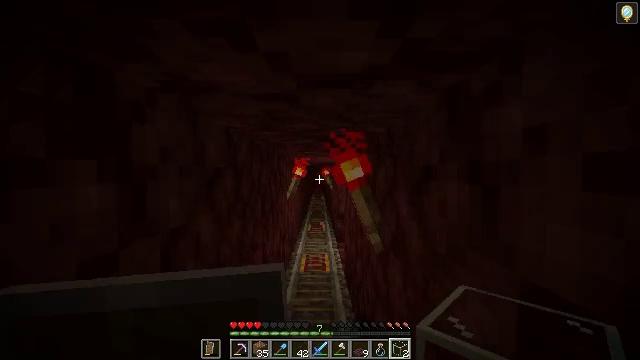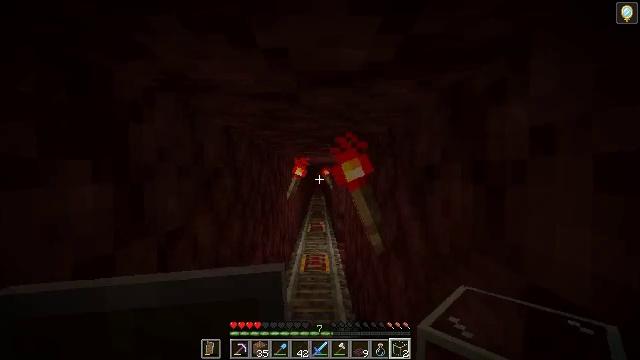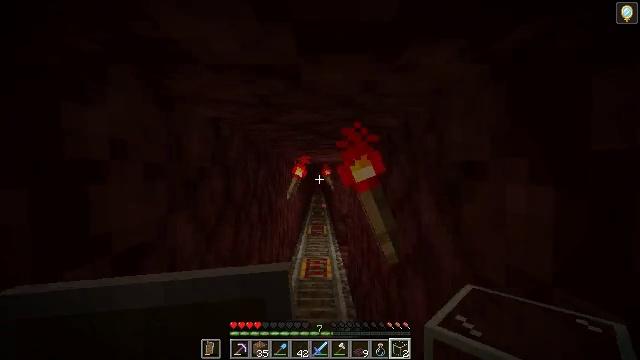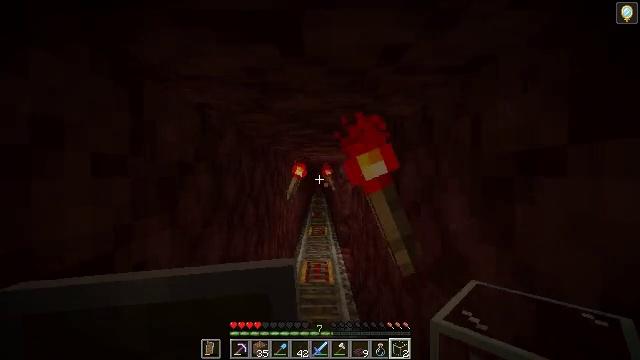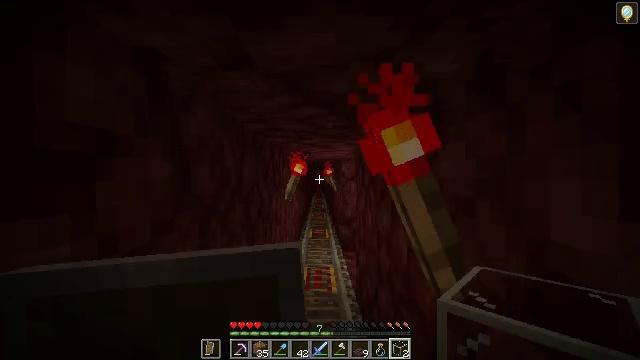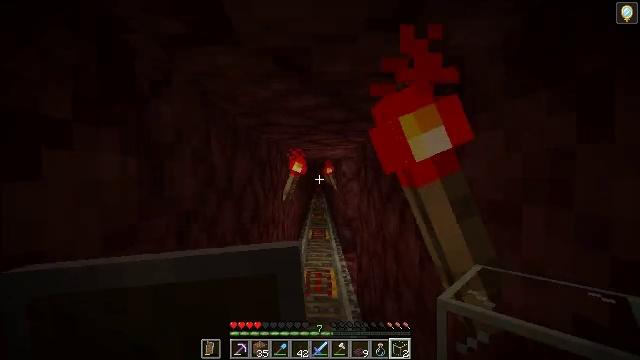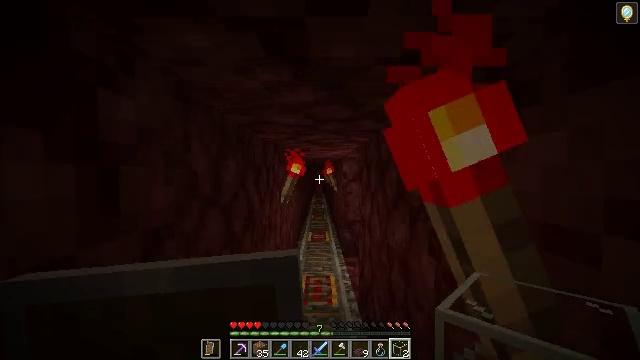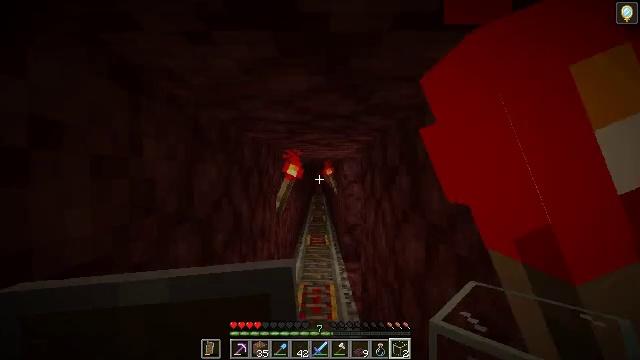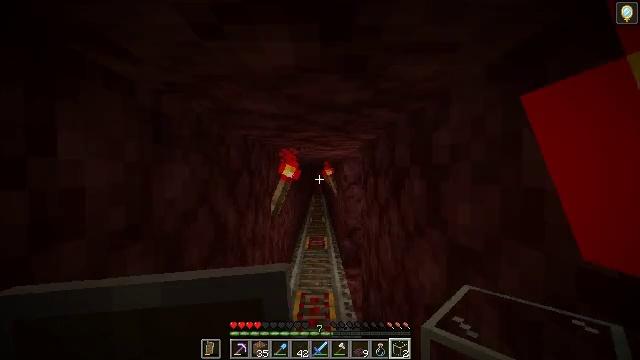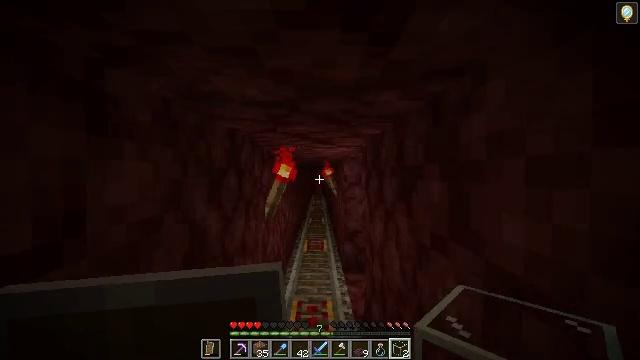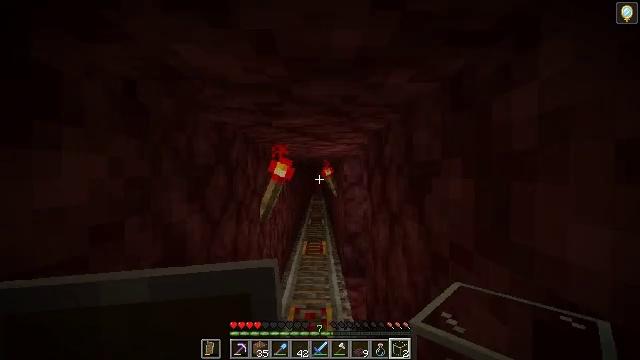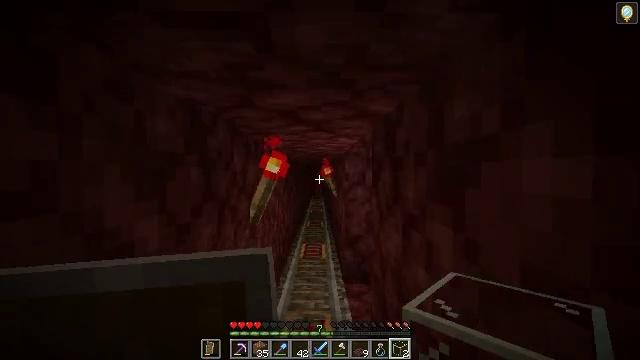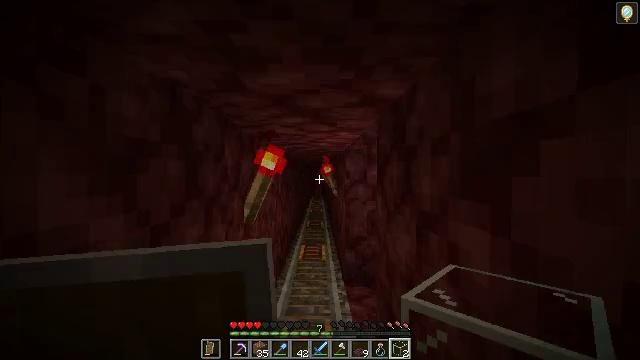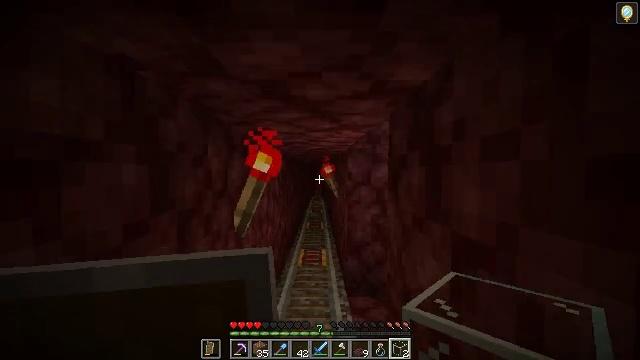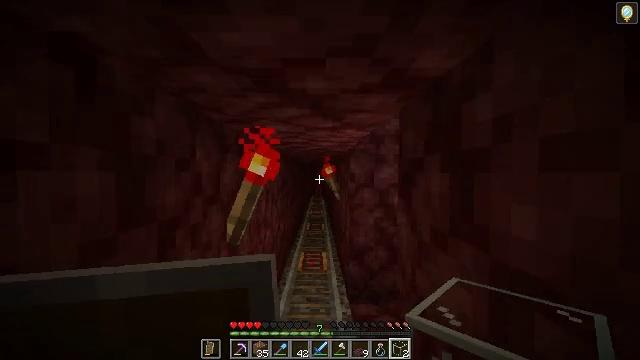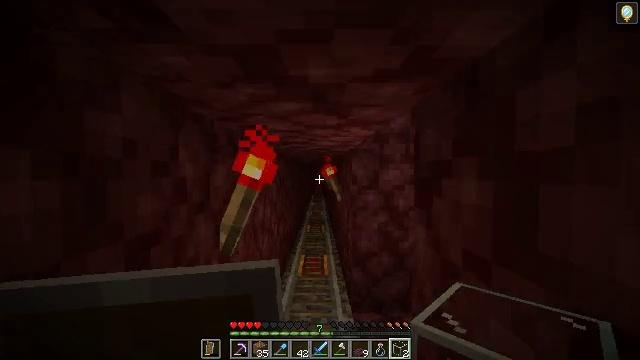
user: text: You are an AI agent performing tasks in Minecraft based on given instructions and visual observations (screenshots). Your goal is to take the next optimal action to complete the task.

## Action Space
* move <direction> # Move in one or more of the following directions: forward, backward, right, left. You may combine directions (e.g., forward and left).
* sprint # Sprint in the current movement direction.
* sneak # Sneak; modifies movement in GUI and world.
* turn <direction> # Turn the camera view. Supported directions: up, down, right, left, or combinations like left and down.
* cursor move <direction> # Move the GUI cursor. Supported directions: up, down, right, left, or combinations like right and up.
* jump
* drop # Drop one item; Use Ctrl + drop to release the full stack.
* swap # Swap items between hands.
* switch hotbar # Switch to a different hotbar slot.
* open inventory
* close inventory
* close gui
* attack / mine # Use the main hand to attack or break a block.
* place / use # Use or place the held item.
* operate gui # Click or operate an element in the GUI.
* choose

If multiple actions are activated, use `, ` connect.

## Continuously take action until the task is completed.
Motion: motion action
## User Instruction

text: Drop a glass block.
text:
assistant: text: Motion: move forward
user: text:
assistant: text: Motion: move forward
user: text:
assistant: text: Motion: move forward
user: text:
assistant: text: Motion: move forward
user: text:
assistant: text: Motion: move forward
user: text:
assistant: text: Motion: move forward
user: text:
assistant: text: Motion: move forward
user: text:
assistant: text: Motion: move forward
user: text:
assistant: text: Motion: move forward
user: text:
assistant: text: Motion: move forward
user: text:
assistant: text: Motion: move forward
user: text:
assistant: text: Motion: move forward
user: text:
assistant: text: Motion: move forward
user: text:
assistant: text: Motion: move forward
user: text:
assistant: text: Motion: move forward
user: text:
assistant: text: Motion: move forward
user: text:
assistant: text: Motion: move forward
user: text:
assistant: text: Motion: move forward
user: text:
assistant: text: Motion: move forward
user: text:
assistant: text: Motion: move forward
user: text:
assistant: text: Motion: move forward
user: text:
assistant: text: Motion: move forward
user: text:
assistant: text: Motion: move forward
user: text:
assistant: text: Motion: move forward
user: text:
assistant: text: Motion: move forward
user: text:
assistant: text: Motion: move forward
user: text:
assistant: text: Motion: move forward
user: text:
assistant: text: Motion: move forward
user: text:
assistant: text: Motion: move forward
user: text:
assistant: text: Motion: move forward